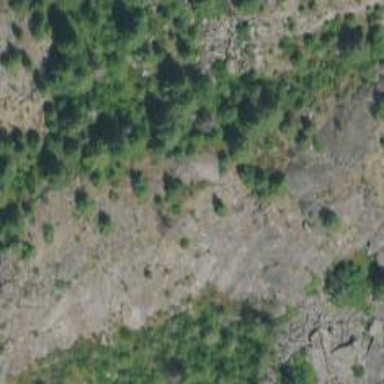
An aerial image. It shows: Scree landscape.